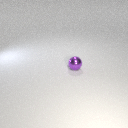
small purple metal sphere